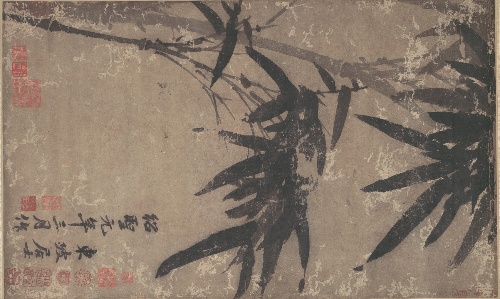
Title: 傳南宋    蘇軾   墨竹圖   卷|Bamboo
Artist: Su Shi|Unidentified artist
Artist bio: Chinese, 1037–1101|
Object type: Hanging scroll mounted as handscroll
Classification: Paintings
Medium: Hanging scroll mounted as a handscroll; ink on paper
Culture: China
Period: Song dynasty (960–1279)
Dimensions: Image: 21 3/8 in. × 13 in. (54.3 × 33 cm)
Overall with mounting: 14 3/4 in. × 34 ft. 10 3/16 in. (37.5 × 1062.2 cm)
Department: Asian Art
Credit line: Bequest of John M. Crawford Jr., 1988
Accession year: 1989
Repository: Metropolitan Museum of Art, New York, NY
Tags: Bamboo